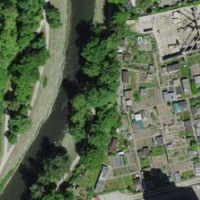
EUNIS habitat code: 53
Species observed at this site:
Allium ursinum
Cinclus cinclus
Mergus merganser
Acer campestre